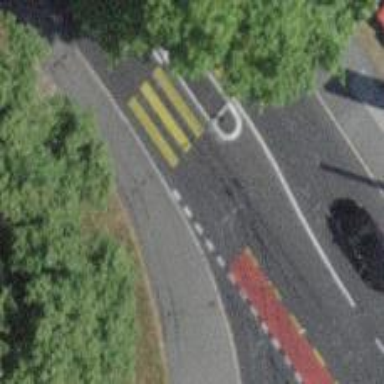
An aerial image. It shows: Zebra crossing on footway.